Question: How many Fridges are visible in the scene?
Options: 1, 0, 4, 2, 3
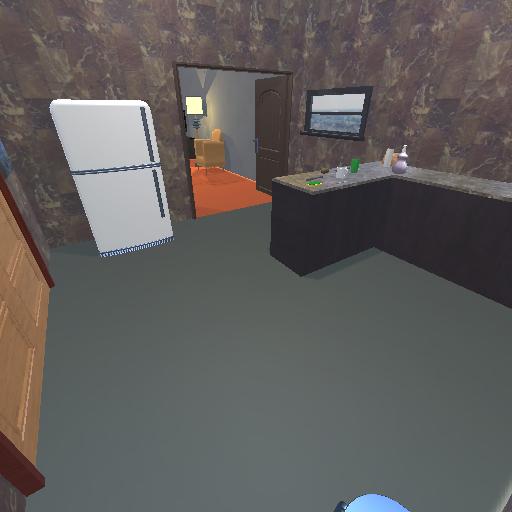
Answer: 1